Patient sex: M
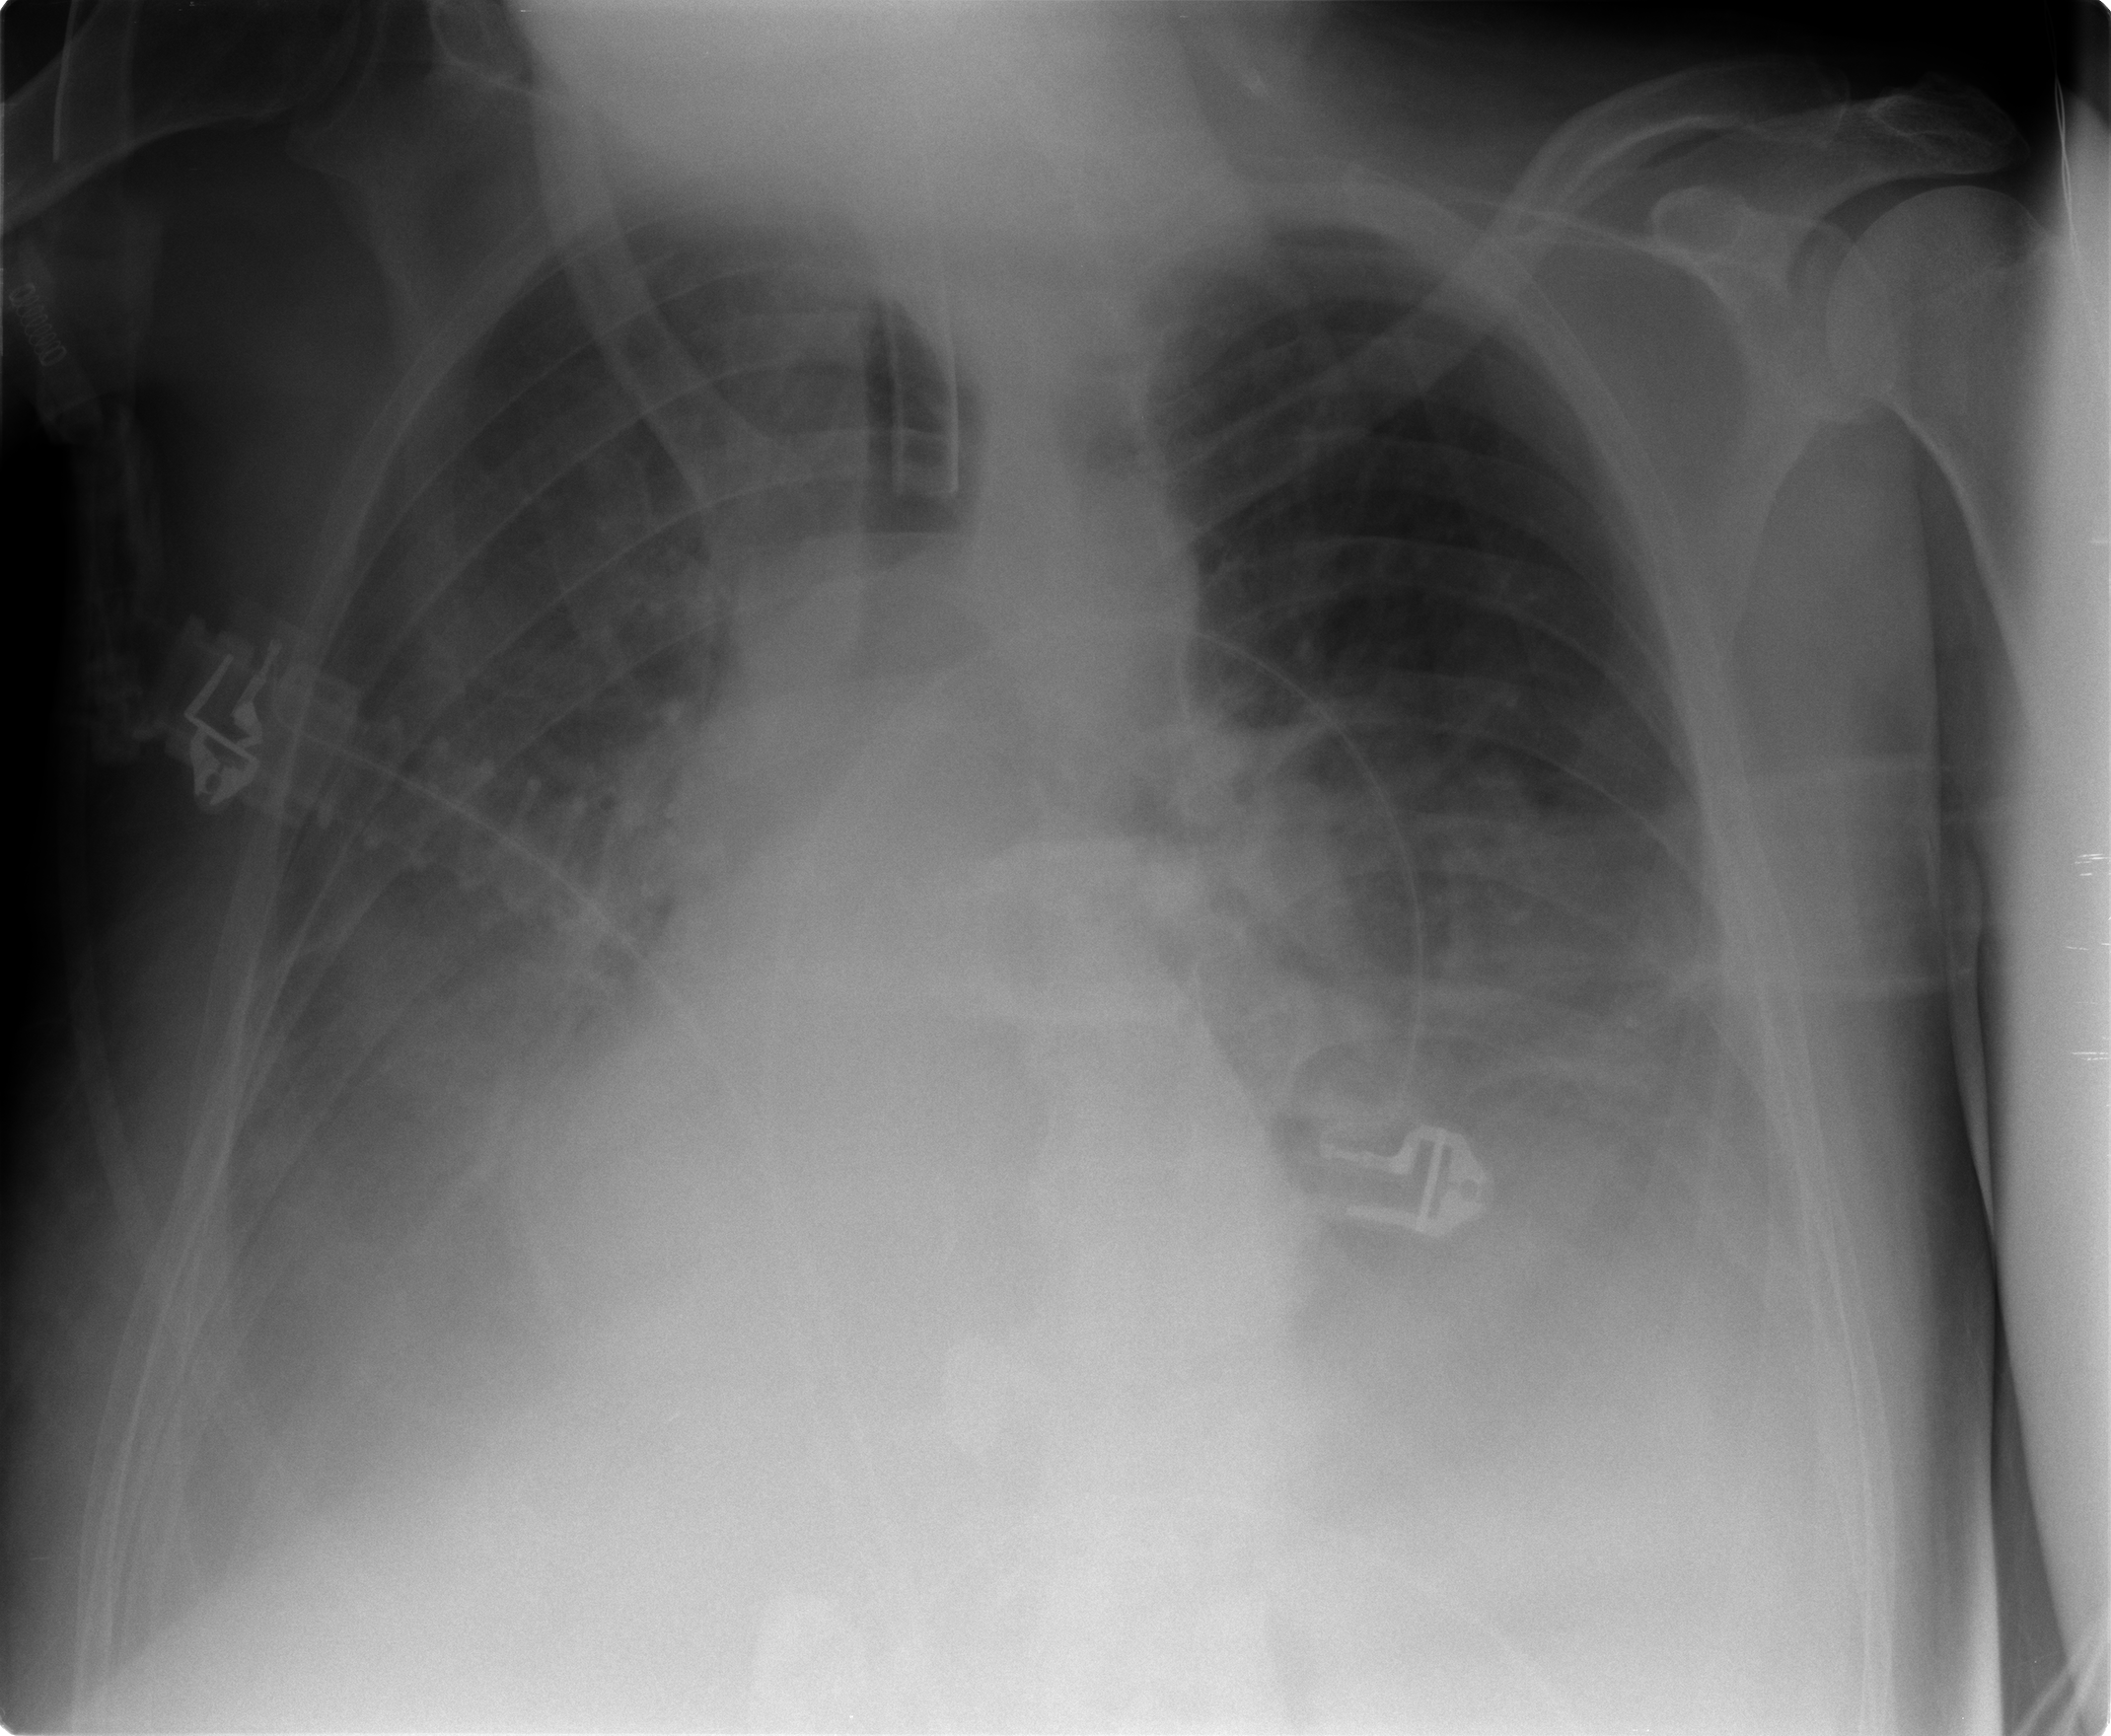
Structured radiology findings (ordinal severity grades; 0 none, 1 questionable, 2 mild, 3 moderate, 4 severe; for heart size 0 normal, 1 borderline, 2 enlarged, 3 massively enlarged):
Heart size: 2
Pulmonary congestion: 1
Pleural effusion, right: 2
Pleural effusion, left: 2
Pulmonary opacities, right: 2
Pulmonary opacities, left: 1
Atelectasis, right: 2
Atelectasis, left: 2